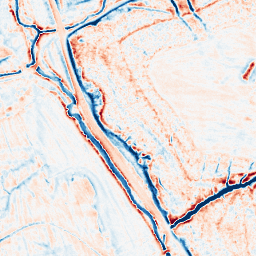
Category: edge_preserving
Decomposition family: anisotropic_diffusion
Decomposition parameters: iterations: 20
kappa: 100
gamma: 0.2
Upsampling method: sinc_hamming
Upsampling parameters: scale: 2
kernel_size: 4
Upsampling scale: 2